Question: I am using <URL> color-scheme in emacs 23. The function name that starts with "do-" gets highlighted, as given in the figure below --

How do I fix it? Any idea?
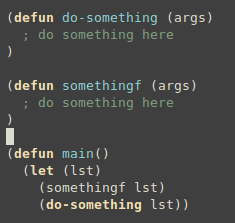
Answer: I do not observe this with Emacs 24.3 (the current development version).
The code which would have resulted in this highlighting is commented out in 'lisp-mode.el':
'''
;; This is too general -- rms.
;; A user complained that he has functions whose names start with 'do'
;; and that they get the wrong color.
;; ;; CL 'with-' and 'do-' constructs
;;("(\(\(do-\|with-\)\(\s_\|\w\)*\)" 1 font-lock-keyword-face)
'''
So, what you need to do is:
'''
(dolist (s (apropos-internal "lisp.*-font-lock" #'boundp))
(set s (cl-remove-if (lambda (l)
(let ((re (car l)))
(and (stringp re)
(string-match re "do-something"))))
(symbol-value s))))
'''
or just edit 'lisp-mode.el', comment out the appropriate regexp, and rebuild.